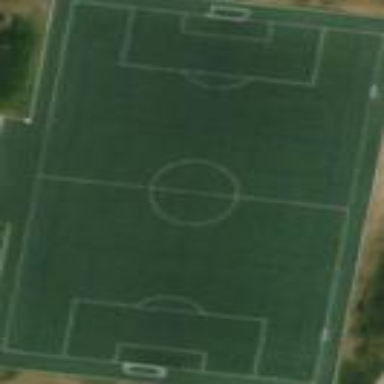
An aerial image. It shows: Soccer pitch for leisureland activities.